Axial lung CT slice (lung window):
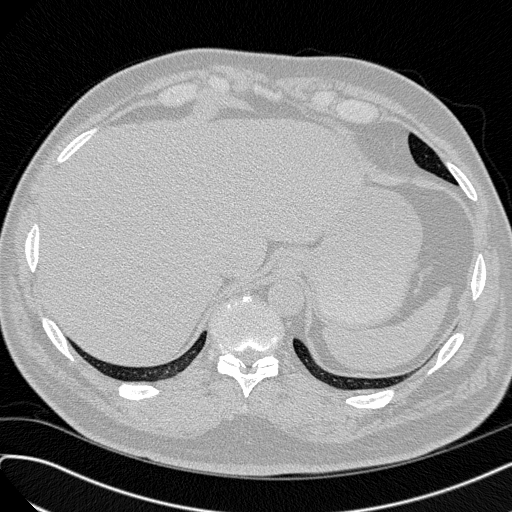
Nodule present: no